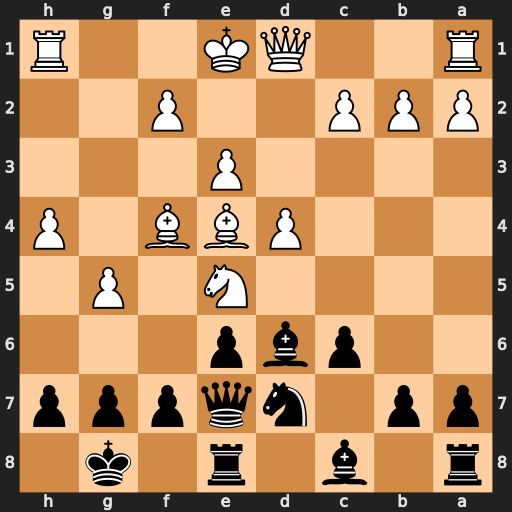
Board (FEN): r1b1r1k1/pp1nqppp/2pbp3/4N1P1/3PBB1P/4P3/PPP2P2/R2QK2R
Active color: b
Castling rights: KQ
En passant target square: -
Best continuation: Bxe5 Bxh7+ Kxh7